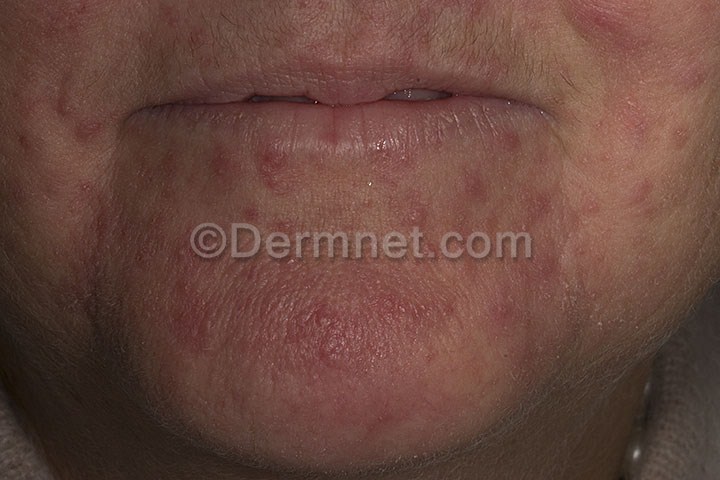
Disease: Acne and Rosacea Photos